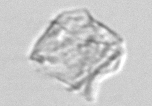
Label: detritus_transparent